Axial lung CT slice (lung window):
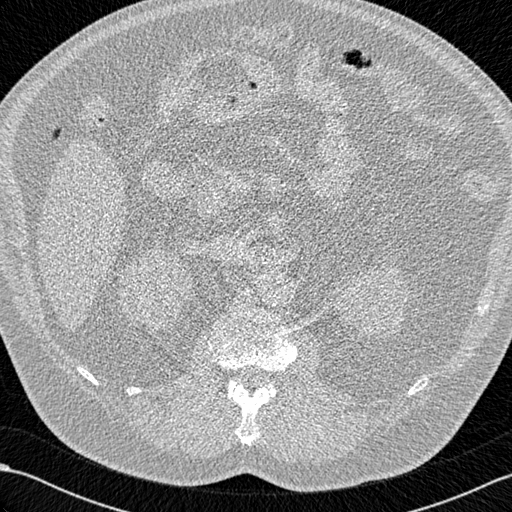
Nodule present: no